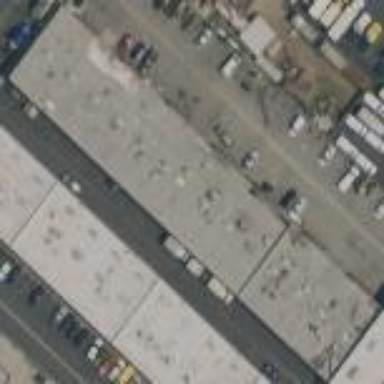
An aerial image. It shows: Warehouse.